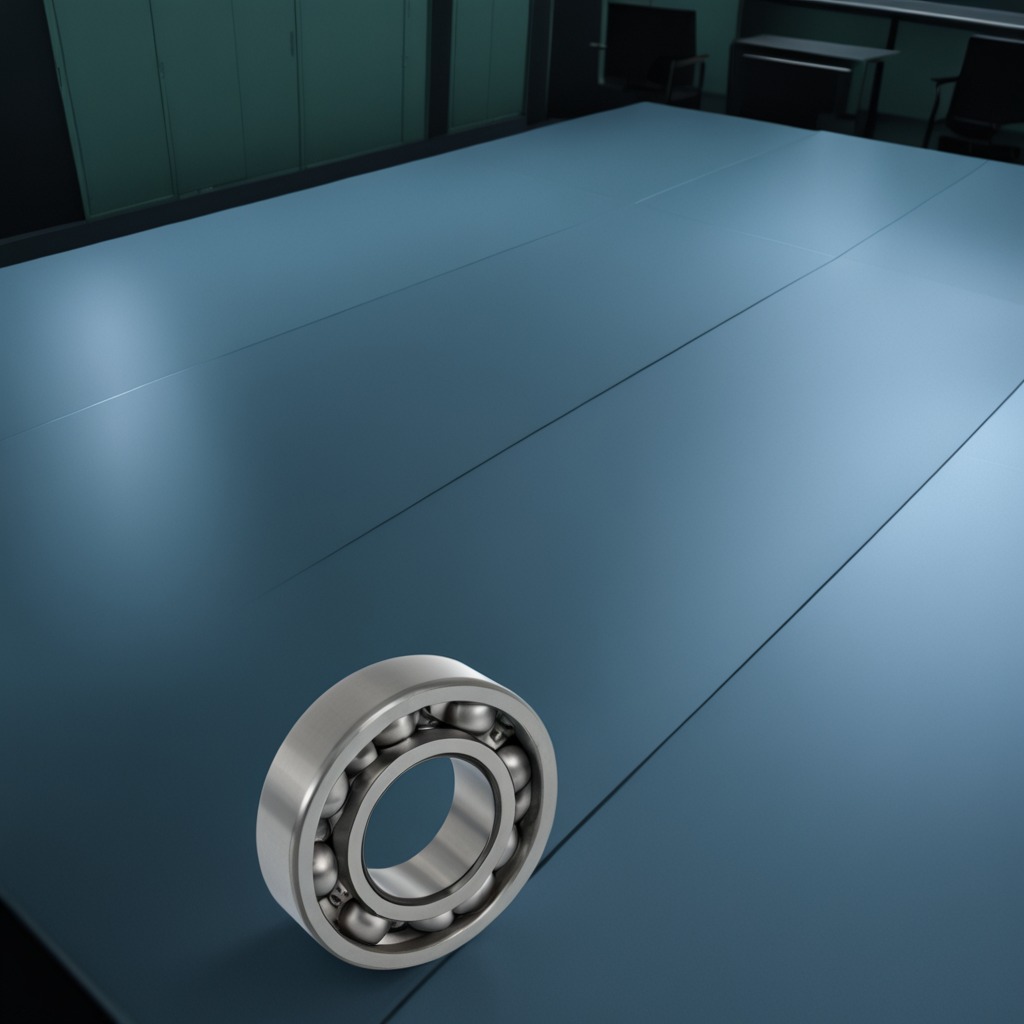
A metal ball bearing is lying on a clean empty table in a railway signal maintenance room lit by harsh overhead fluorescents.